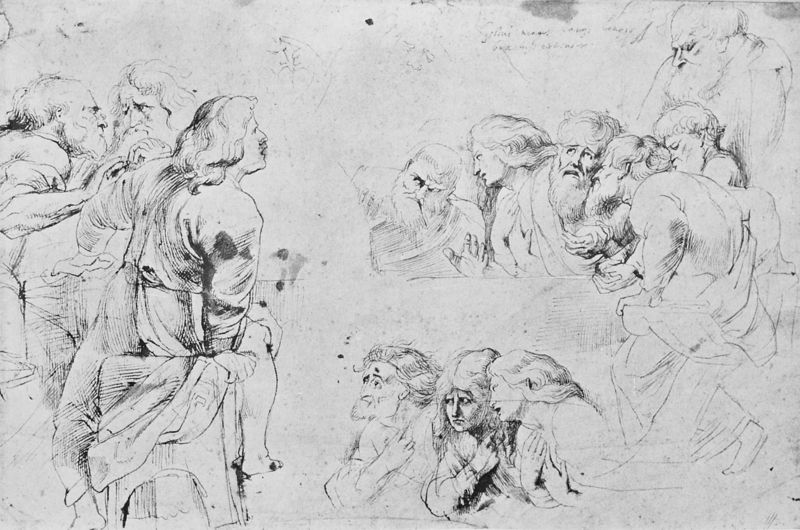
Titel: Studien für “Das letze Abendmahl” (recto) und Studien für “Medea” (verso)
Künstler: Peter Paul Rubens
Institution: Chatsworth, Devonshire Collection
Schlagwörter: feder, hand, mann, frauen, menschen, sitzen, bewegung, frau, köpfe, männer, reden, schwarz, skizze, weiss, zeichnung, blick, bart, profile, arme, bibel, böse, mord, gewand, locken, scheitel, schrift, papier, studie, grafik, ausdruck, hocker, wütend, mimik, gruppen, tusche, kohle, druck, schwarz-weiß, schraffur, radierung, text, beschriftung, entwurf, tinte, studien, flecken, diskussion, heilige, skizzen, haende, apostel, skizzenblatt, konversation, ängstlich, handschrfit